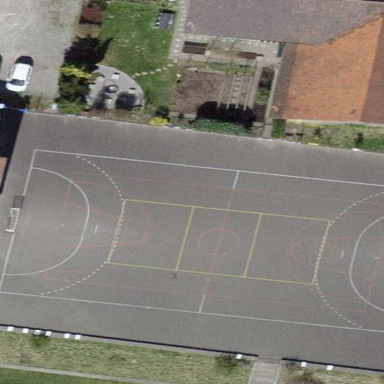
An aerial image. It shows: Multi-sport pitch with asphalt surface.